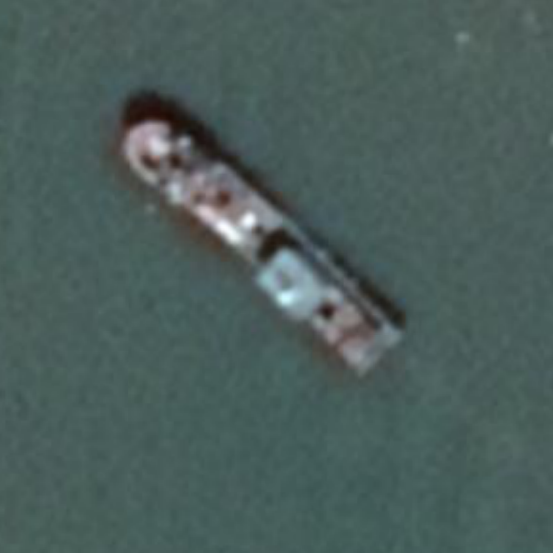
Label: Cargo_ship